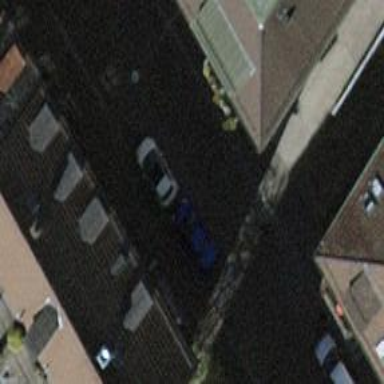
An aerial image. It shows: Parking lane for vehicles.